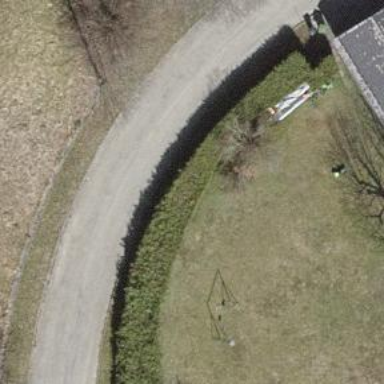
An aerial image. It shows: Hedge barrier.